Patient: sex F, age 80
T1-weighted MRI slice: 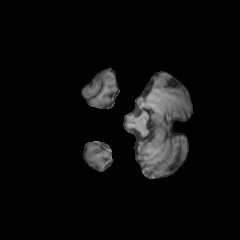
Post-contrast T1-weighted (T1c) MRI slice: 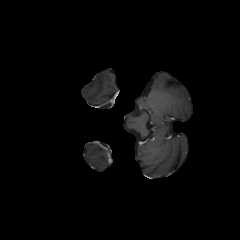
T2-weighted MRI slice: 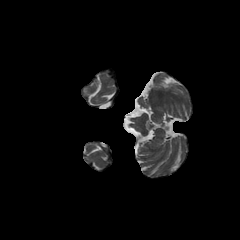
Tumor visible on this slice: no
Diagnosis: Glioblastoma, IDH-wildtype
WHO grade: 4